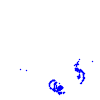
Particle: kaon